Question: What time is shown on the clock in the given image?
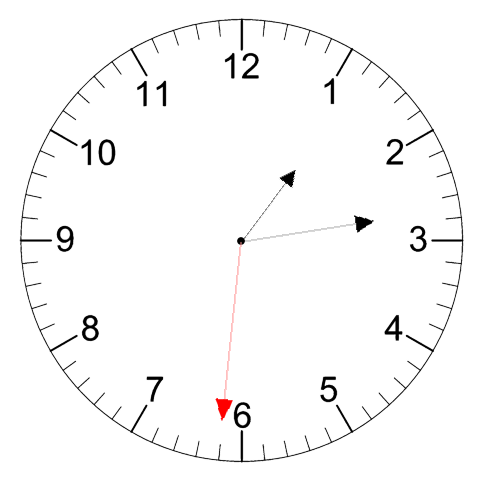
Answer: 01:13:31